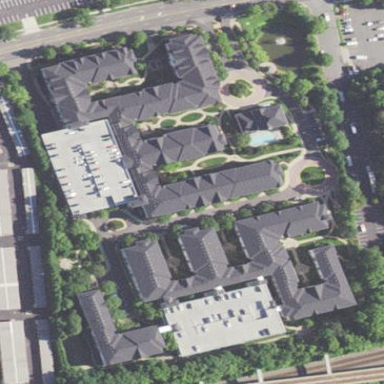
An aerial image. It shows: Residential area with apartments.